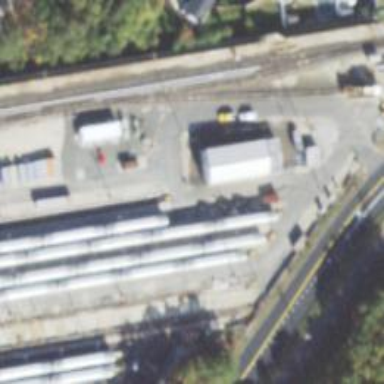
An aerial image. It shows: Electrified railway yard with rail tracks.